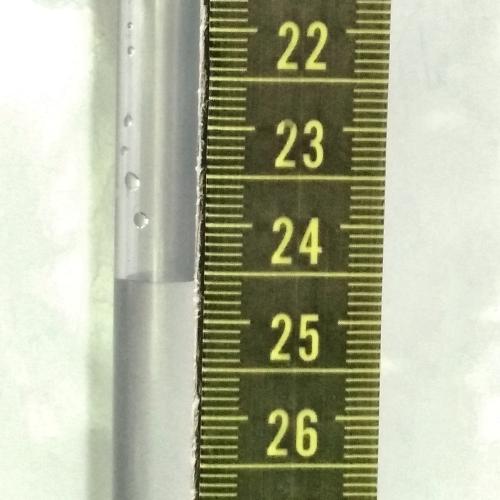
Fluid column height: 24.6 cm